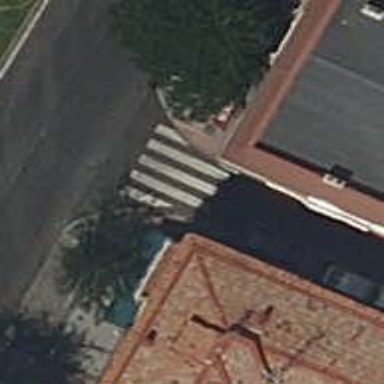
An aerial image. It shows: Marked crossing on the road.